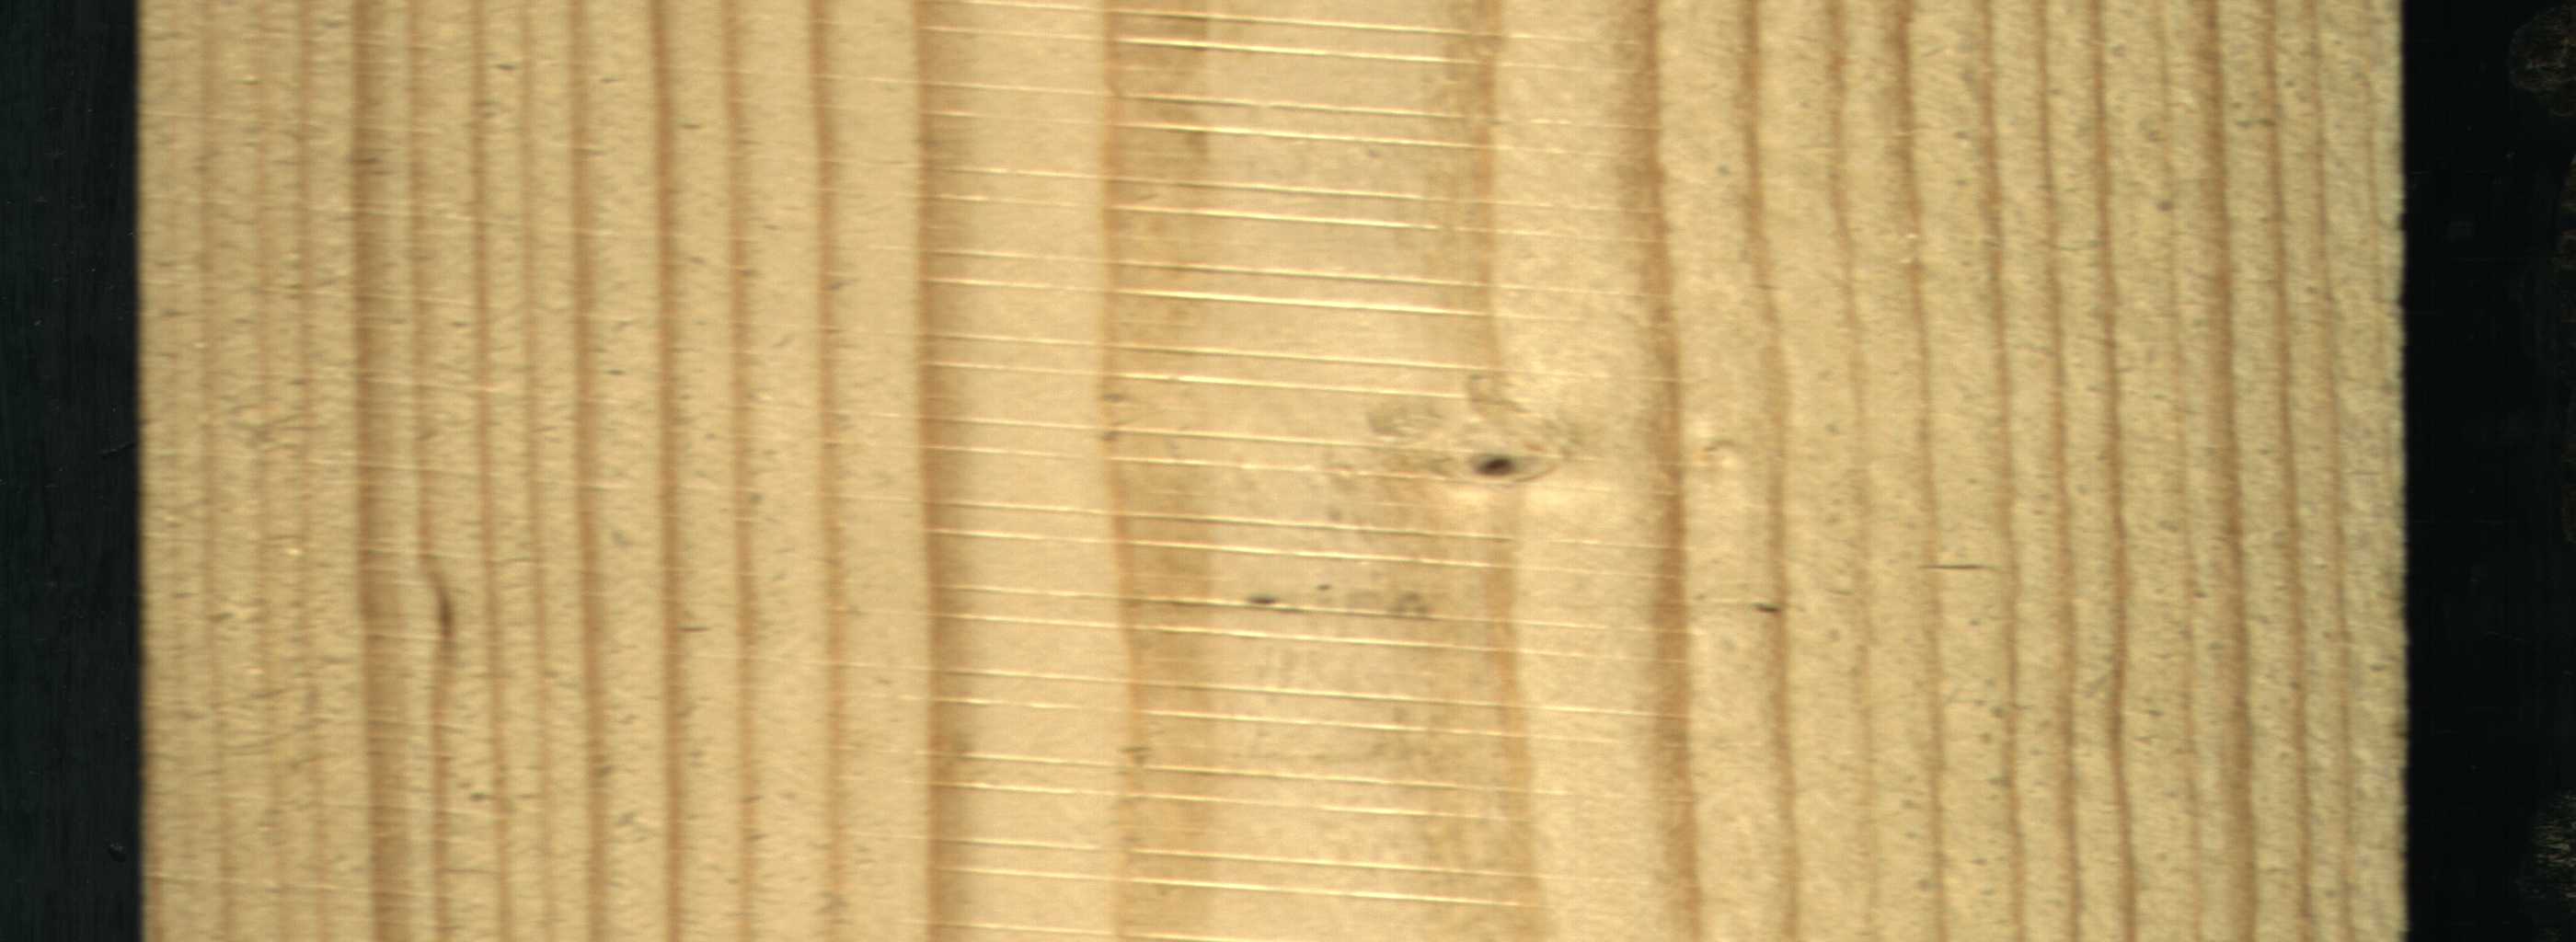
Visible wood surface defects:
Live_Knot